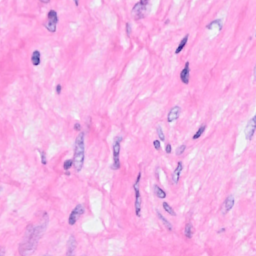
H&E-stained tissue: Breast